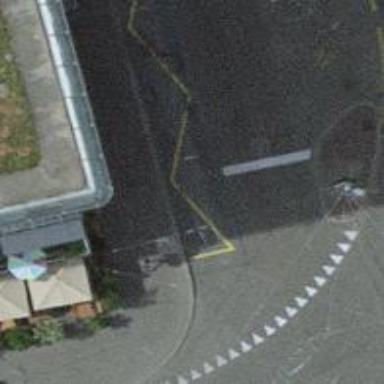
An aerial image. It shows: Bus stop for trolleybuses with designated stop position.